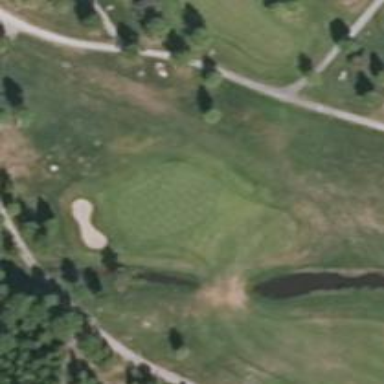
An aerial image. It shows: View of golf hole.